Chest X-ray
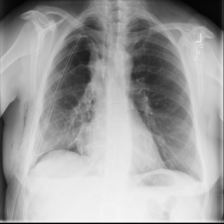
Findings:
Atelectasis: negative
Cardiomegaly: negative
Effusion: positive
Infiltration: negative
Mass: negative
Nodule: negative
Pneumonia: negative
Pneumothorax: negative
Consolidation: negative
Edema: negative
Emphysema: negative
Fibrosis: negative
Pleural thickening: negative
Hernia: negative